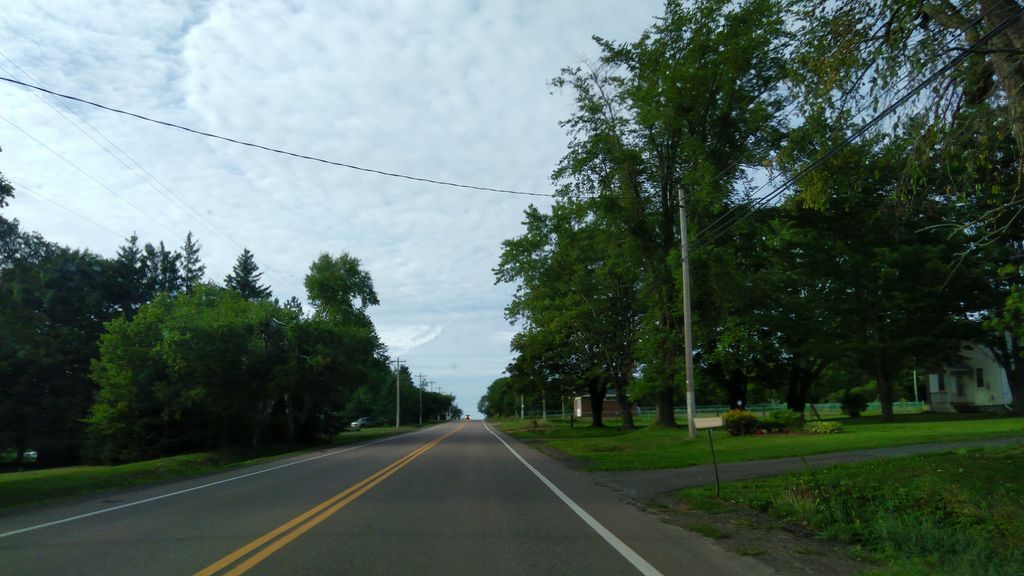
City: charlottetown